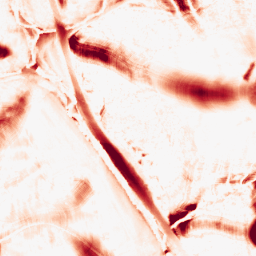
Category: morphological
Decomposition family: morphological_ellipse
Decomposition parameters: operation: opening
width: 50
height: 50
Upsampling method: bilinear
Upsampling parameters: scale: 4
Upsampling scale: 4